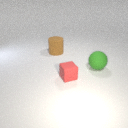
large green rubber sphere to the right of small red rubber cube